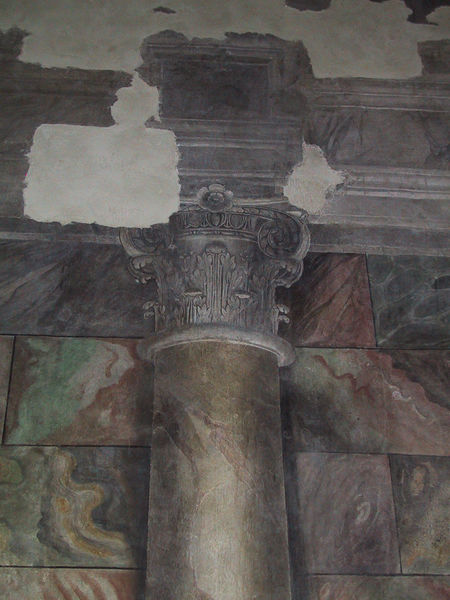
Titel: Fresko mit Darstellung einer Kredenz
Standort: Rom, Palazzo Altemps (EU - I - Latium)
Schlagwörter: blätter, gestein, weiß, grün, blume, braun, dunkelbraun, grau, marmor, schwarz, säule, blüte, rose, rot, muster, alt, wand, stein, steine, blatt, pflanze, farbig, dekoration, jugendstil, floral, wandmalerei, stuck, marmoriert, plastisch, fliesen, kacheln, kapitell, photo, kaputt, struktur, zerstört, fresko, illusion, rekonstruktion, marode, dreidimensional, defekt, bruch, grn, restauriert, kapiell, abgebröckelt, fehlend, fehlt, kachelmuster, al, capitell, mermor